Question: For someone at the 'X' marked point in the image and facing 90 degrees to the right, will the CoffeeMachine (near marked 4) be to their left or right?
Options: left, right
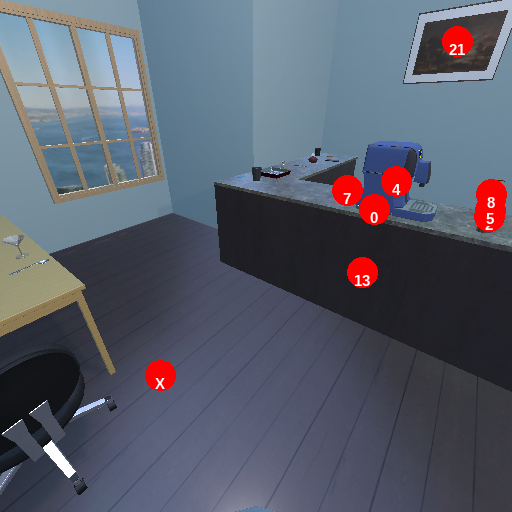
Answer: left